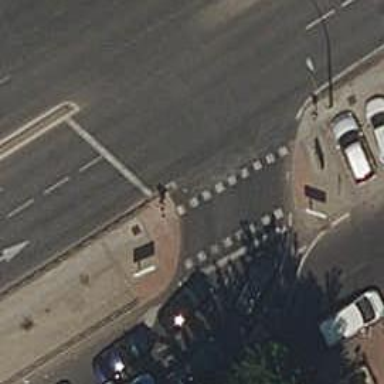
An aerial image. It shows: Road with traffic signals.